Field crop: tomato
Growth stage: 1
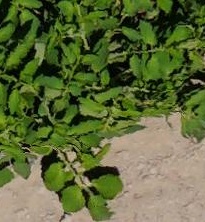
Species: tomato